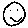
Label: smiley face